Field crop: tomato
Growth stage: 1
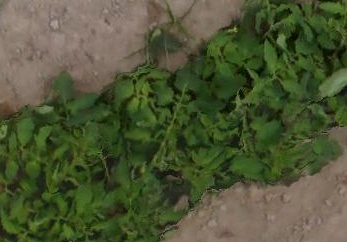
Species: tomato